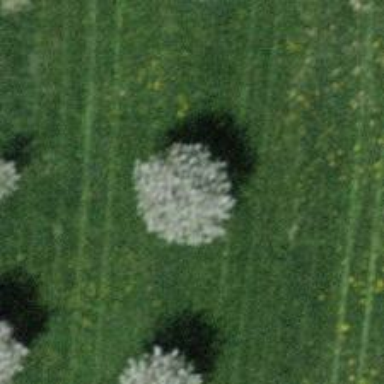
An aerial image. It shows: Agricultural area with broadleaved deciduous trees.